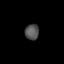
Tissue: skin
Cell type: Epithelial cells
Senescence score: 0.1803
Nuclear area (px): 212
Mean DAPI intensity: 83.623